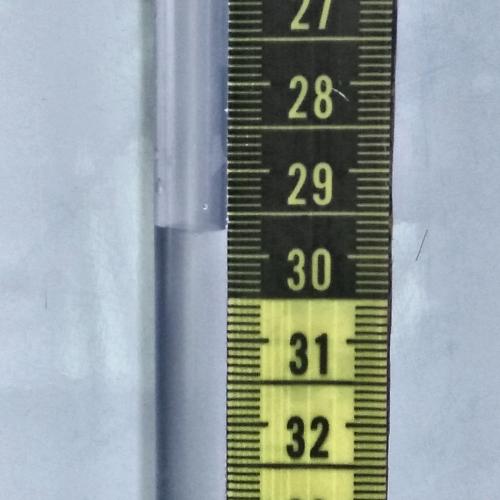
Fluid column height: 29.7 cm